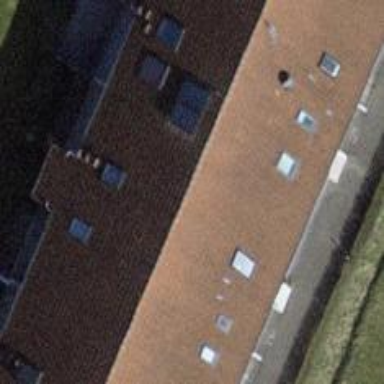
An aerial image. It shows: Terrace building.